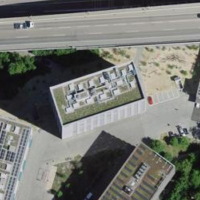
EUNIS habitat code: 57
Species observed at this site:
Allium ursinum